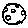
Label: moon